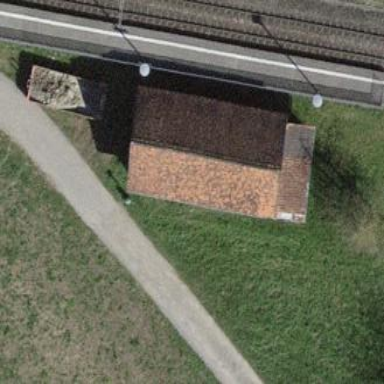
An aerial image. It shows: Shed.